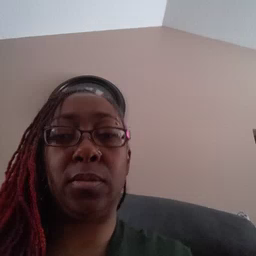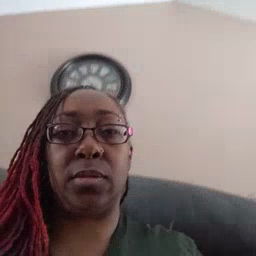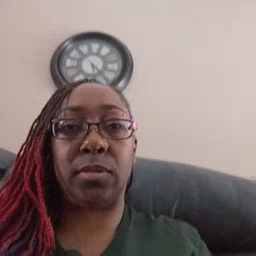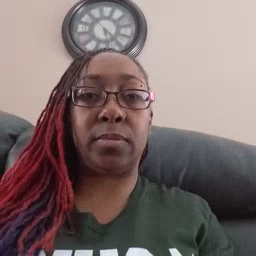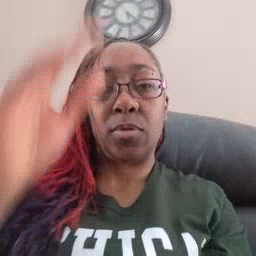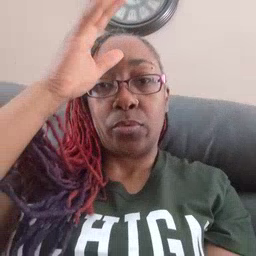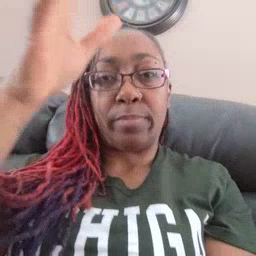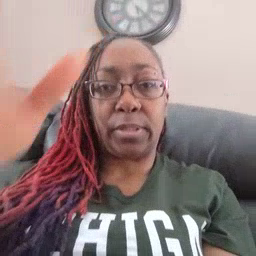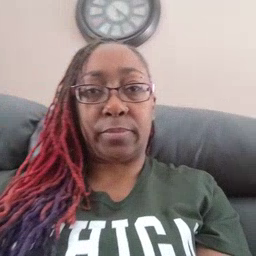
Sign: grandpa